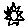
Label: sun